I will show an image sequence of human cooking. I have annotated the images with numbered circles. Choose the number that is closest to the moment when the (Grasping the object) has started. You are a five-time world champion in this game. Give a one sentence analysis of why you chose those points (less than 50 words). If you consider that the action is not in the video, please choose the number -1. Provide your answer at the end in a json file of this format: {"points": []}
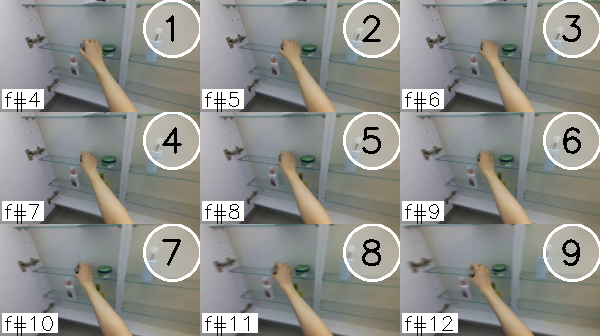
Frame 3 shows the clearest moment of hand-object contact.
{"points": [3]}